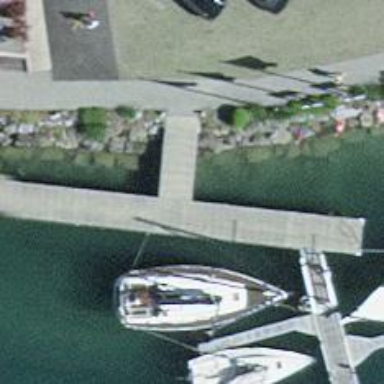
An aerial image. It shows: Man-made pier.